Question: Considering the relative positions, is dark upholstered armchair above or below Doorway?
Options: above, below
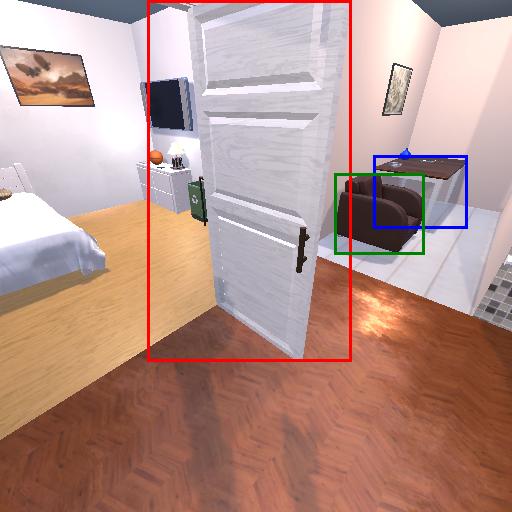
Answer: above